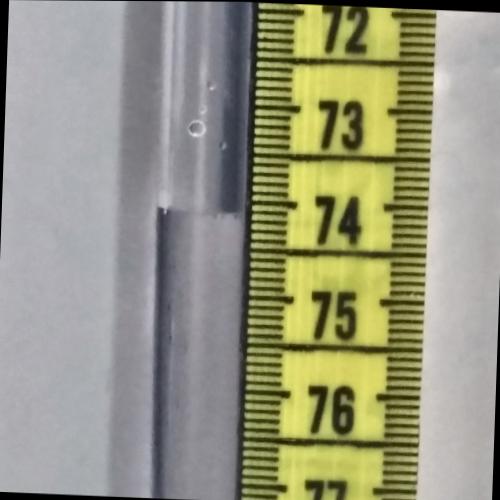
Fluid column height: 74.1 cm